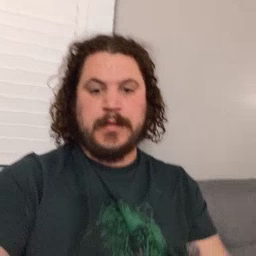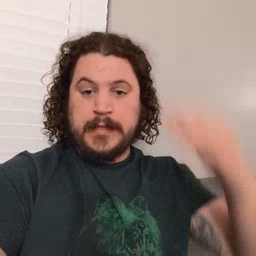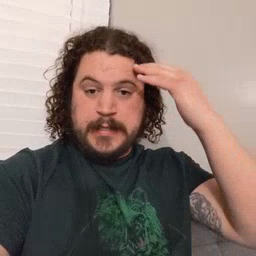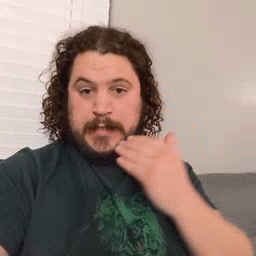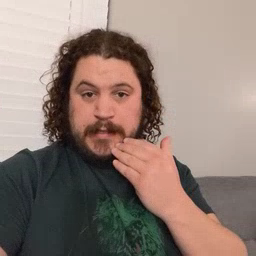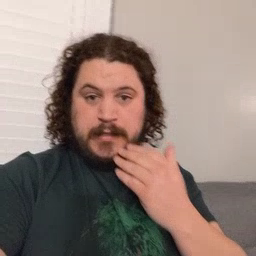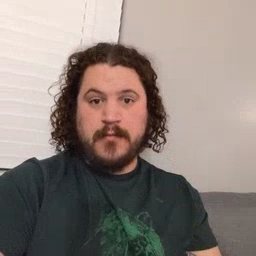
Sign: head